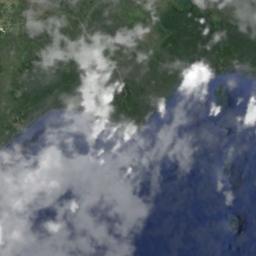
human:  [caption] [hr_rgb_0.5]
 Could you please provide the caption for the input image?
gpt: The stratus clouds and cumulus clouds are located above the sea and the land covered by dense vegetation .

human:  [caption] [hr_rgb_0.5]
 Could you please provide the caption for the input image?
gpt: White clouds on green land and blue sea .

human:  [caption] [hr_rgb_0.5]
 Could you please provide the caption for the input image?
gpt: A thin cloud of thin clouds floated in the air .

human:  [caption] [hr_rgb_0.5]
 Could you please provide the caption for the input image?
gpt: The white cloud is above green land and blue sea .

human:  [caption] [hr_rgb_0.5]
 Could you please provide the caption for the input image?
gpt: Many pieces of white clouds over a sea shore .